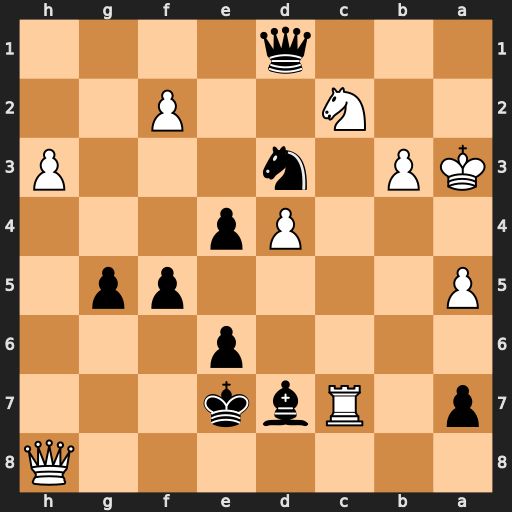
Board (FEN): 7Q/p1Rbk3/4p3/P4pp1/3Pp3/KP1n3P/2N2P2/3q4
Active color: b
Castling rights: -
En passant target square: -
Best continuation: Qc1+ Ka2 Qb2#